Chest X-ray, PA view. Patient: 51 years old, sex M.
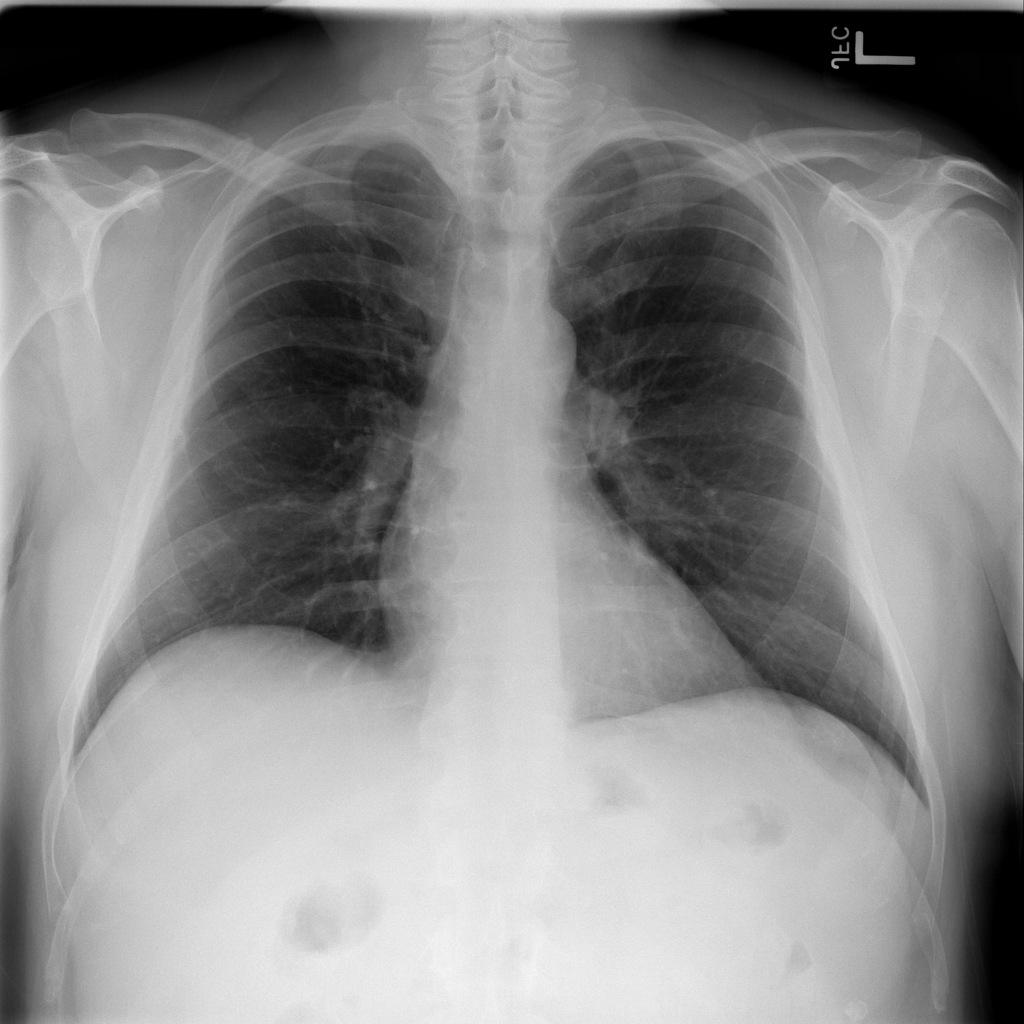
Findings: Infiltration